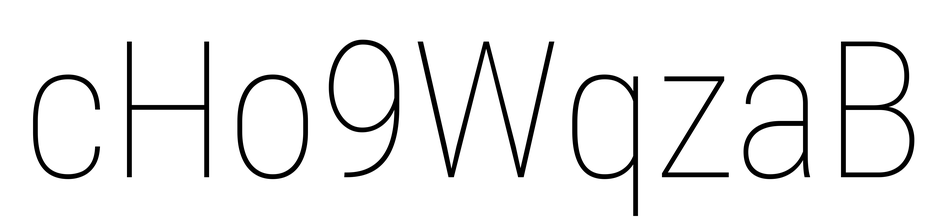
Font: Roboto_Condensed_Thin